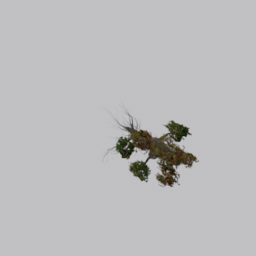
Label: nature